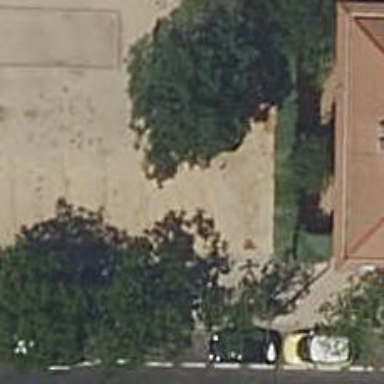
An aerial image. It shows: Set of steps made of paving stones.